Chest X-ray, PA view. Patient: 44 years old, sex M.
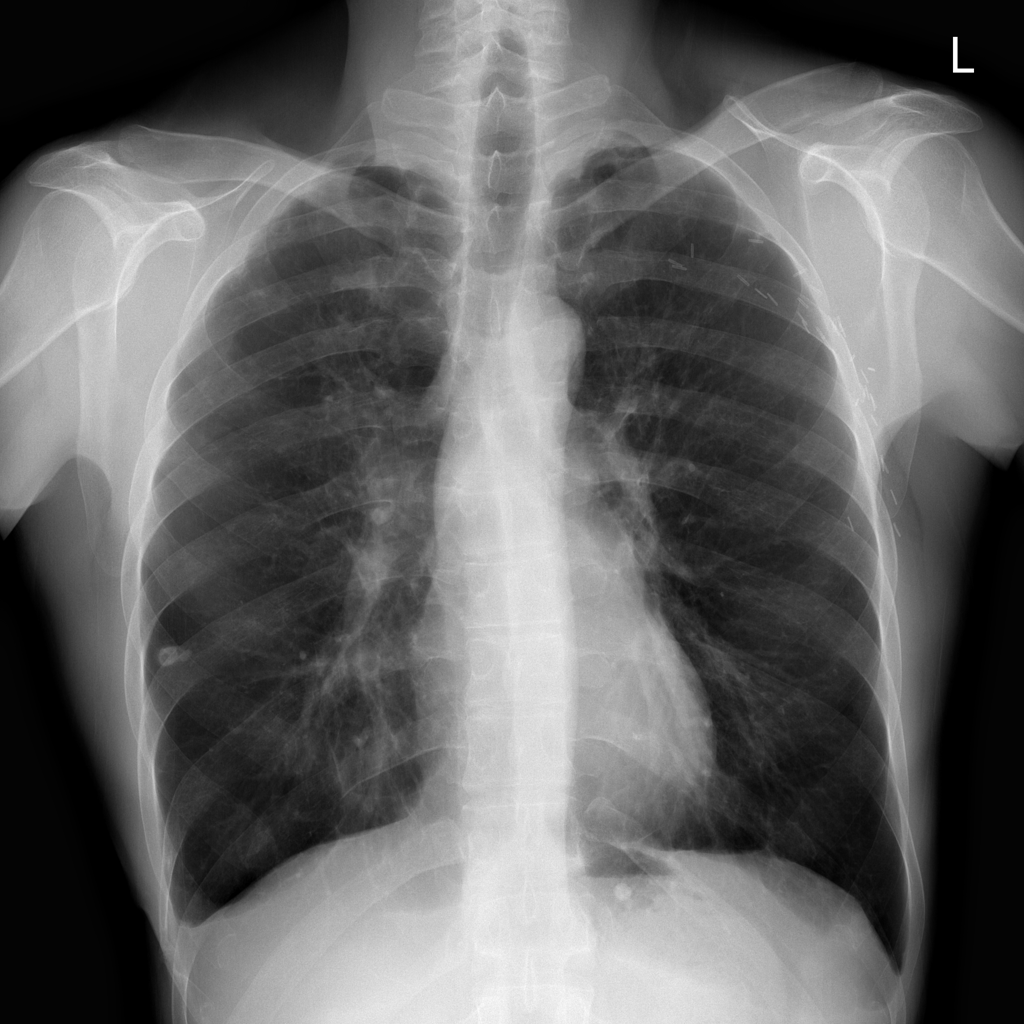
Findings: No Finding